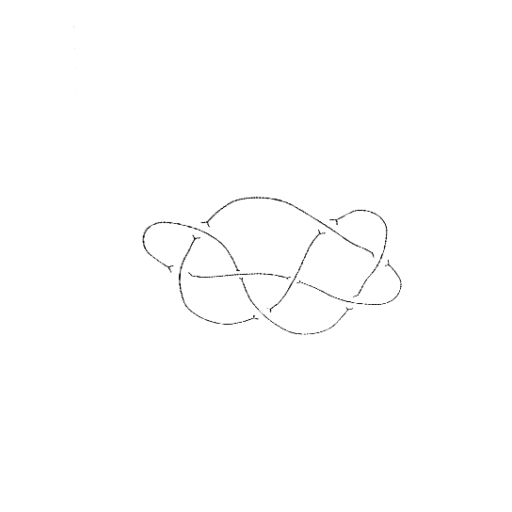
Crossing number: 8